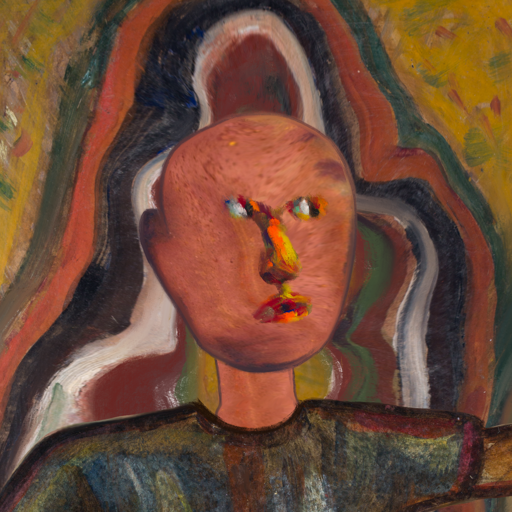
Background: AfterRaid, Head And Neck Side: Mother_And_Son_Mother, Face Side: An_Impression, Bust: Mosgoul, Hair Side: Blank, Head Accessory: Blank, Second Necklace: Blank, Necklace: Blank, Baby: Blank